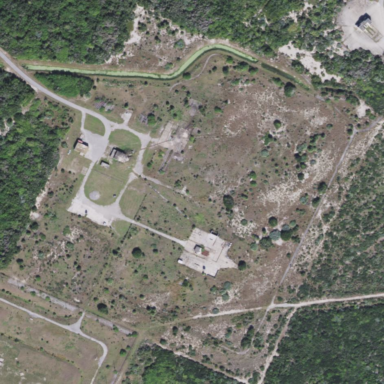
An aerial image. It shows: Launch complex at the airport.